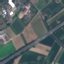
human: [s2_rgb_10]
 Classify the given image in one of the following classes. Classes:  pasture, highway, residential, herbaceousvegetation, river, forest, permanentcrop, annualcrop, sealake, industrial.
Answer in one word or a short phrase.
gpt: Highway